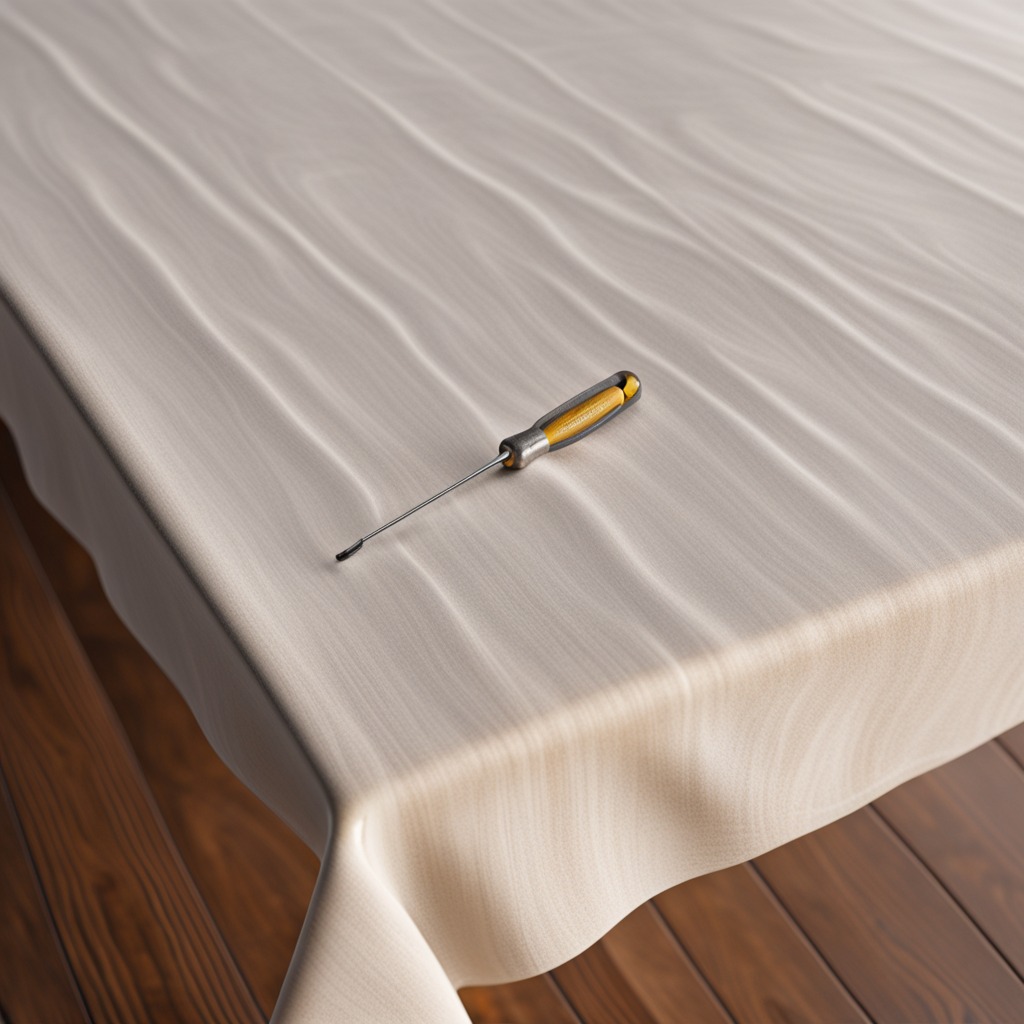
A screwdriver is lying on a wooden table.